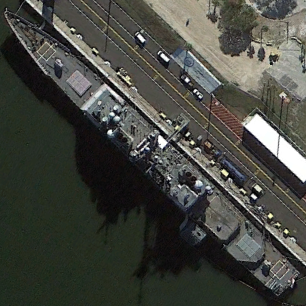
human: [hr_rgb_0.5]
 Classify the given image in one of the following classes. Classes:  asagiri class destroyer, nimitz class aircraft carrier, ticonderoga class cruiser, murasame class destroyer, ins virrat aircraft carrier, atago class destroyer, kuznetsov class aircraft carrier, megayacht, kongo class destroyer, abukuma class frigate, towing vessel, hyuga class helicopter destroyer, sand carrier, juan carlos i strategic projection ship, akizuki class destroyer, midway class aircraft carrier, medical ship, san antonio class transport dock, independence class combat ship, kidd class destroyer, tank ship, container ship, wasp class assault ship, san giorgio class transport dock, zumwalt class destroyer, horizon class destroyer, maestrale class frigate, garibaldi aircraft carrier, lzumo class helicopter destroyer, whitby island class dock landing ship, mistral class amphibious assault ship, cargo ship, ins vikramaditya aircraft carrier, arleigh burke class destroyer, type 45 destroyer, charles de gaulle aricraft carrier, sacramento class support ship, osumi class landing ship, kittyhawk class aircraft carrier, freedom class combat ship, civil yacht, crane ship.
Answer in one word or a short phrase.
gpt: Ticonderoga class cruiser